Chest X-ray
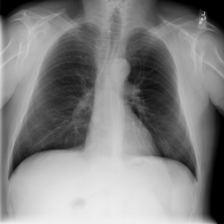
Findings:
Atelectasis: negative
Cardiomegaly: negative
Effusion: negative
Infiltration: negative
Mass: negative
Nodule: negative
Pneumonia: negative
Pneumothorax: negative
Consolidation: negative
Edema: negative
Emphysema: negative
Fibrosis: negative
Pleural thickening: negative
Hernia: negative